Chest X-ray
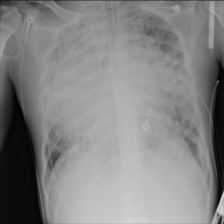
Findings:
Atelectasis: negative
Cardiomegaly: negative
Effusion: negative
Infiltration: positive
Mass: negative
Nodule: positive
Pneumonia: negative
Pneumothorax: negative
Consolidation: negative
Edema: negative
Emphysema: negative
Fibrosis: negative
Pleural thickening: negative
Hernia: negative